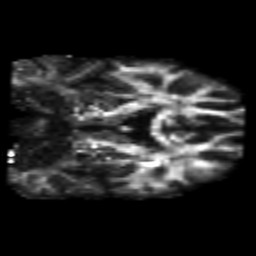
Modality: FA
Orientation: coronal
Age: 36
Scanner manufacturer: philips
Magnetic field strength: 3 T
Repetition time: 7.766 s
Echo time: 0.1224 s